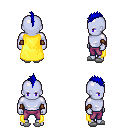
a pixel art fantasy rpg character, male body template, dark elf, purple skin, yellow cape, magenta pants, blue mohawk hairstyle, cloth bracers, white slippers, four views (front, back, left, right), 2x2 character sprite sheet, small pixel art, hard edges, no anti-aliasing